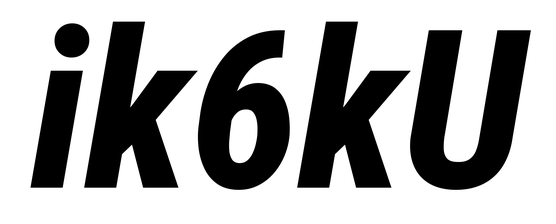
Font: Roboto-Italic_Condensed_ExtraBold_Italic